Question: I am searching for a textual representation on UseCases which allows me to generate the graphs afterwards. Is there a tool, preferred open-source or freeware, or an eclipse plugin out there, which allows doing that?
I found a <URL> on an xText DSL example for doing that magic, but it is not working anymore, so maybe there is more active development somewhere, or someone maybe fixed this already for newer eclipse version?

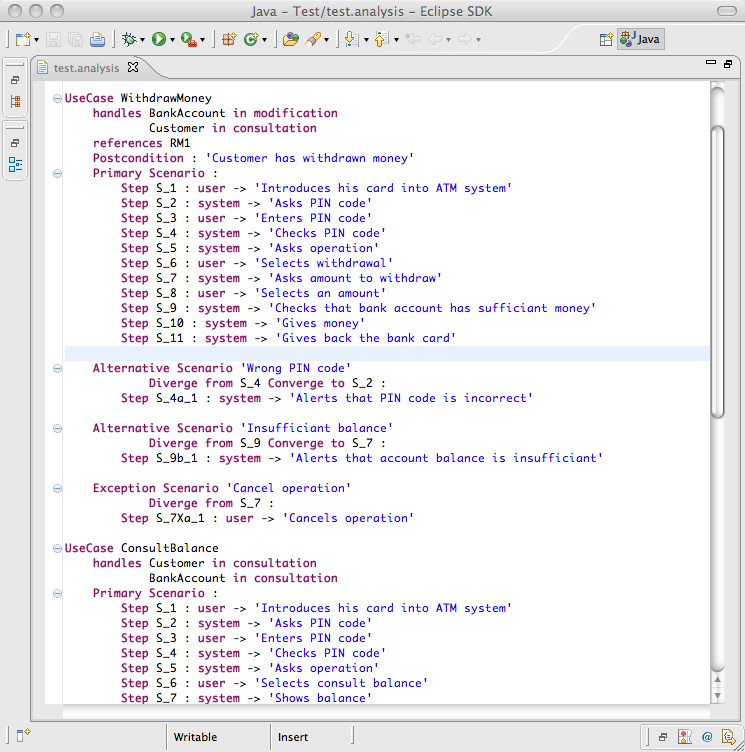
Answer: You can also enter all this information in the usecase at model level and then manually create your usecase diagram.
<URL>